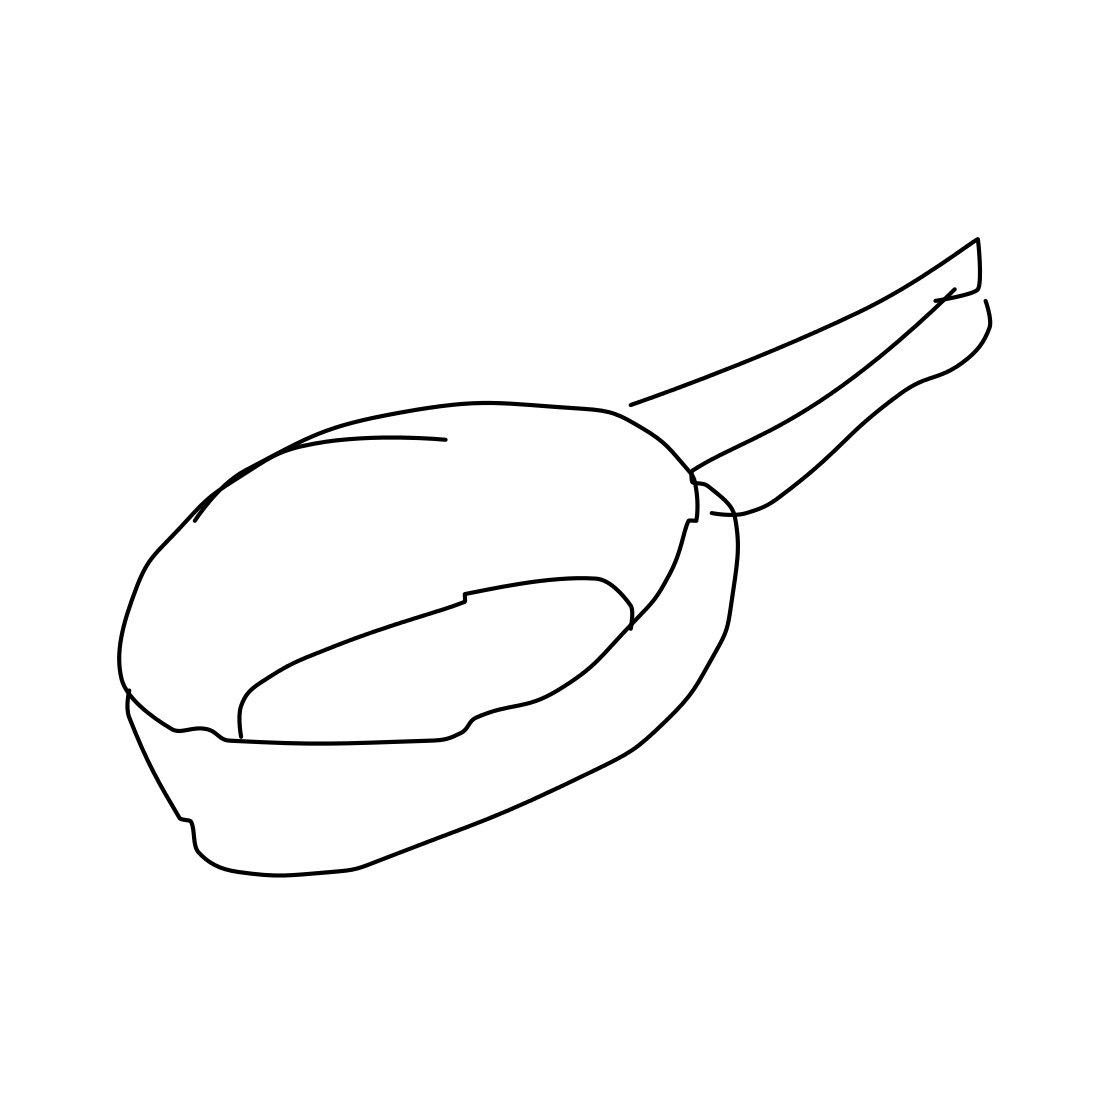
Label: frying-pan